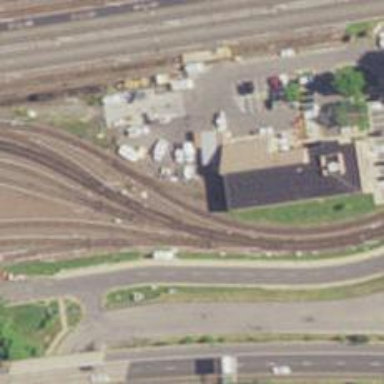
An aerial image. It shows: Yard area with electrified rail tracks.